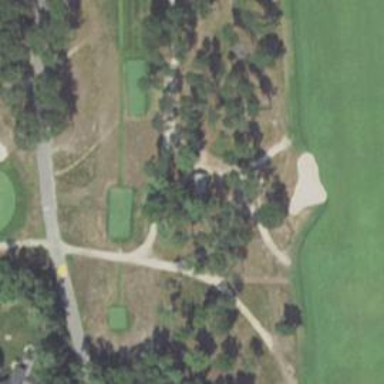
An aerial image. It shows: Path for golf carts.